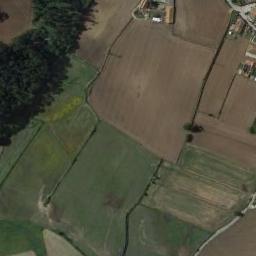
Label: terrace